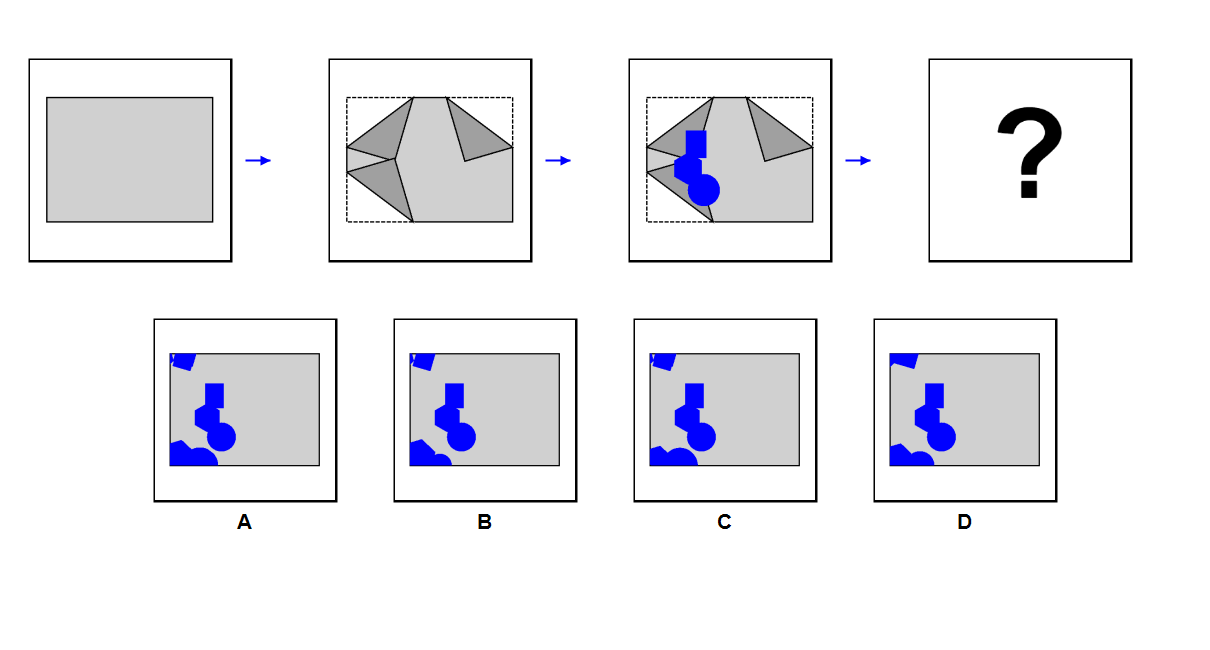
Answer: D